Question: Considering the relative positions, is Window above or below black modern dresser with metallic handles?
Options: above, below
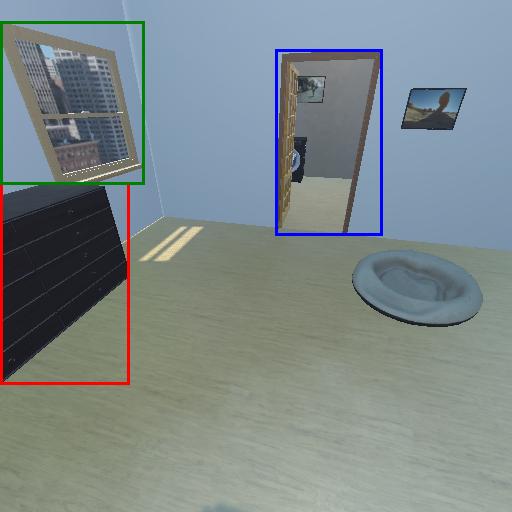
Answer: above